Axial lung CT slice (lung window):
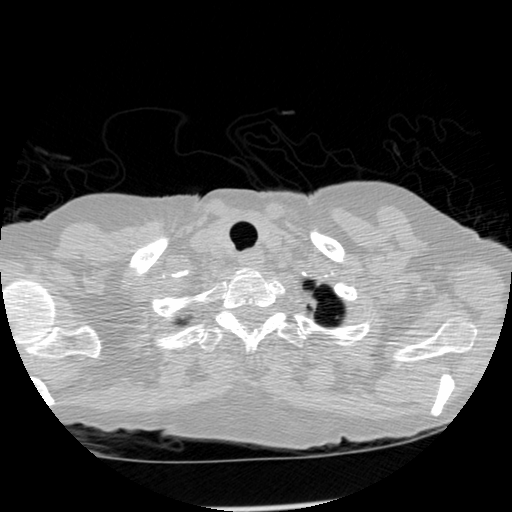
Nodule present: no